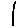
Label: line